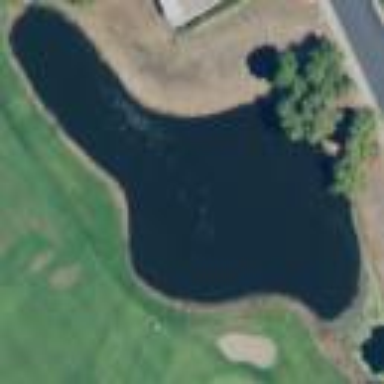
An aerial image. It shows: Water hazard on golf course.